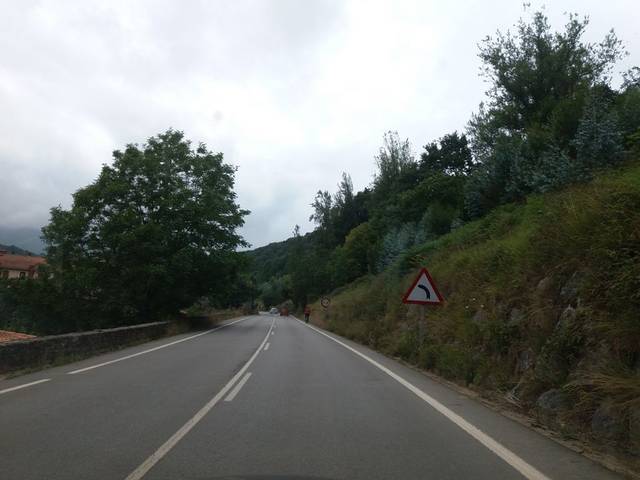
Region: Spain
Coordinates: 43.219, -4.304